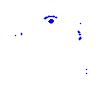
Particle: pion